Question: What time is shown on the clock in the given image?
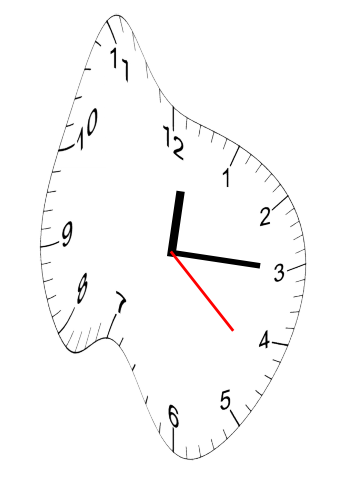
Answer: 12:15:22